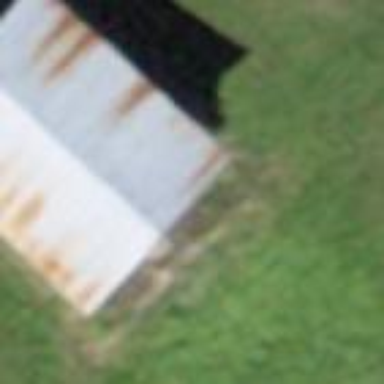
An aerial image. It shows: Shed building.